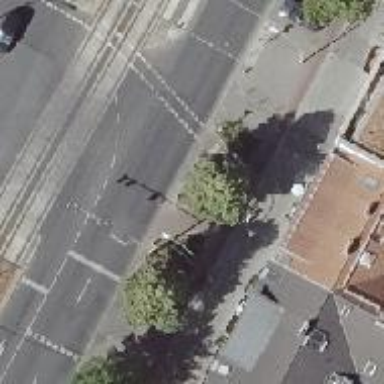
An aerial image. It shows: Road crossing with traffic signals.